Aerial crown-view tile of a tropical tree (Barro Colorado Island, Panama), acquired 20250915:
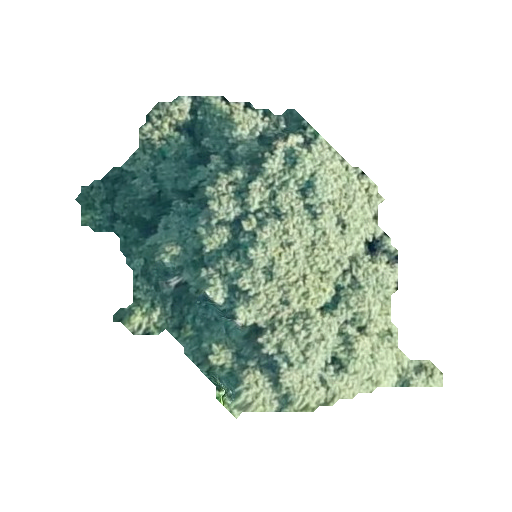
Species: Luehea seemannii
GBIF accepted scientific name: Luehea seemannii
Crown area: 103.352 m²